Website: crate-barrel
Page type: delivery-shipping
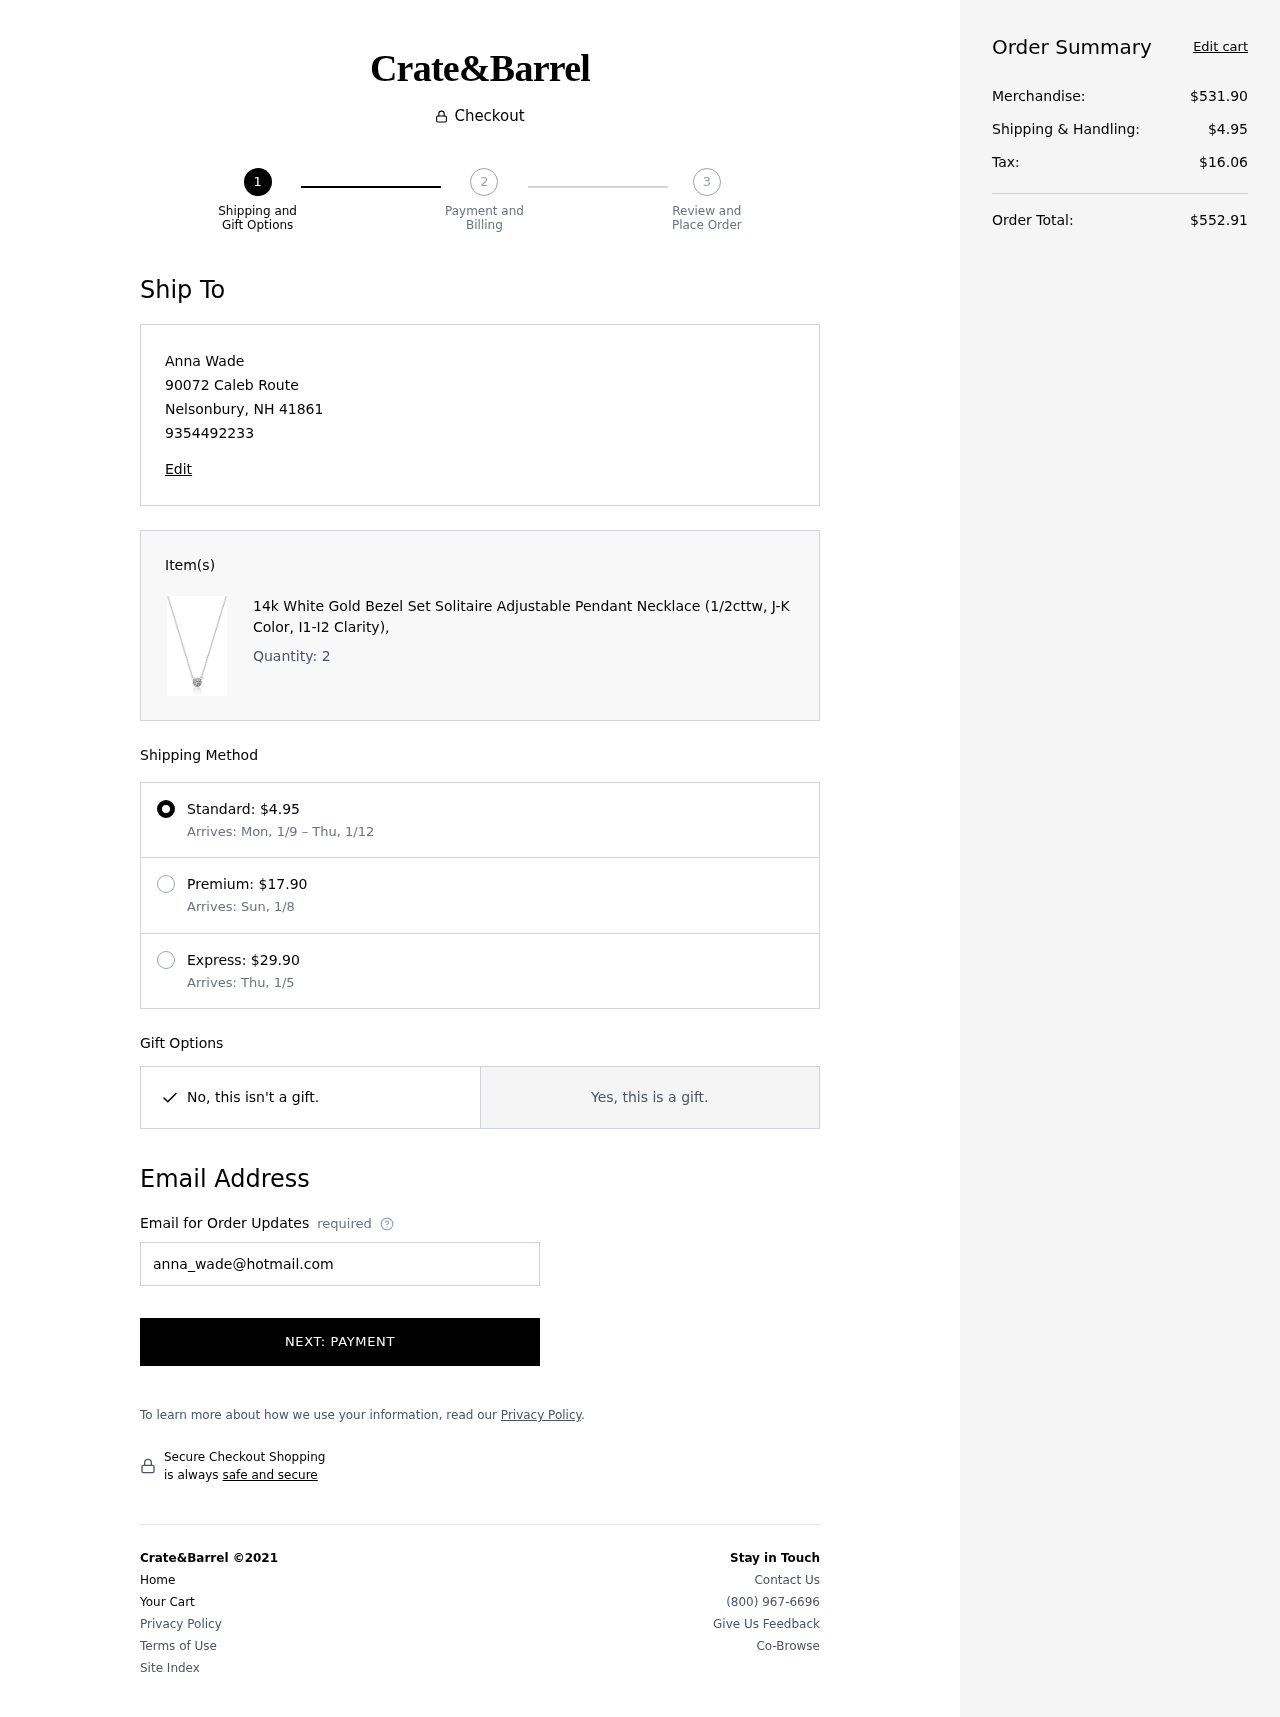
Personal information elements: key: PII_CITY
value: Nelsonbury
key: PII_EMAIL
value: anna_wade@hotmail.com
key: PII_FULLNAME
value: Anna Wade
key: PII_PHONE
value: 9354492233
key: PII_POSTCODE
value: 41861
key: PII_STATE_ABBR
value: NH
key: PII_STREET
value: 90072 Caleb Route
Product elements: key: PRODUCT1_NAME
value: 14k White Gold Bezel Set Solitaire Adjustable Pendant Necklace (1/2cttw, J-K Color, I1-I2 Clarity),
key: PRODUCT1_QUANTITY
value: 2
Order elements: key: ORDER_SHIPPING_COST
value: $4.95
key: ORDER_SHIPPING_DATE
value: Mon, 1/9
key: ORDER_DELIVERY_DATE
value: Thu, 1/12
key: ORDER_SHIPPING_COST2
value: $17.90
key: ORDER_DELIVERY_DATE2
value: Arrives: Sun, 1/8
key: ORDER_SHIPPING_COST3
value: $29.90
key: ORDER_DELIVERY_DATE3
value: Arrives: Thu, 1/5
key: ORDER_SUBTOTAL
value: $531.90
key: ORDER_TAX
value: $16.06
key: ORDER_TOTAL
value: $552.91